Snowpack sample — Loveland Pass, Silver Plume, Colorado, USA (2/11/26, 12:00 PM MST)
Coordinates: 39.663, -105.886
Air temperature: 35 °F
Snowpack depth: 82 cm
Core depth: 40 cm
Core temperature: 23 °F
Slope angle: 13°, slope face: 12°
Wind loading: high
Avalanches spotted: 1
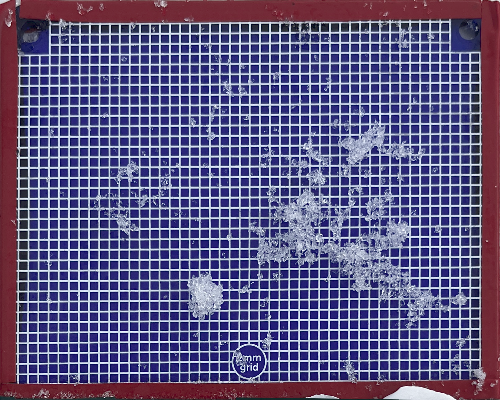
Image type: profile
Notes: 1 small avalanche spotted on the north side of the bowl, lots of wind loading